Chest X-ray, AP view. Patient: 61 years old, sex M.
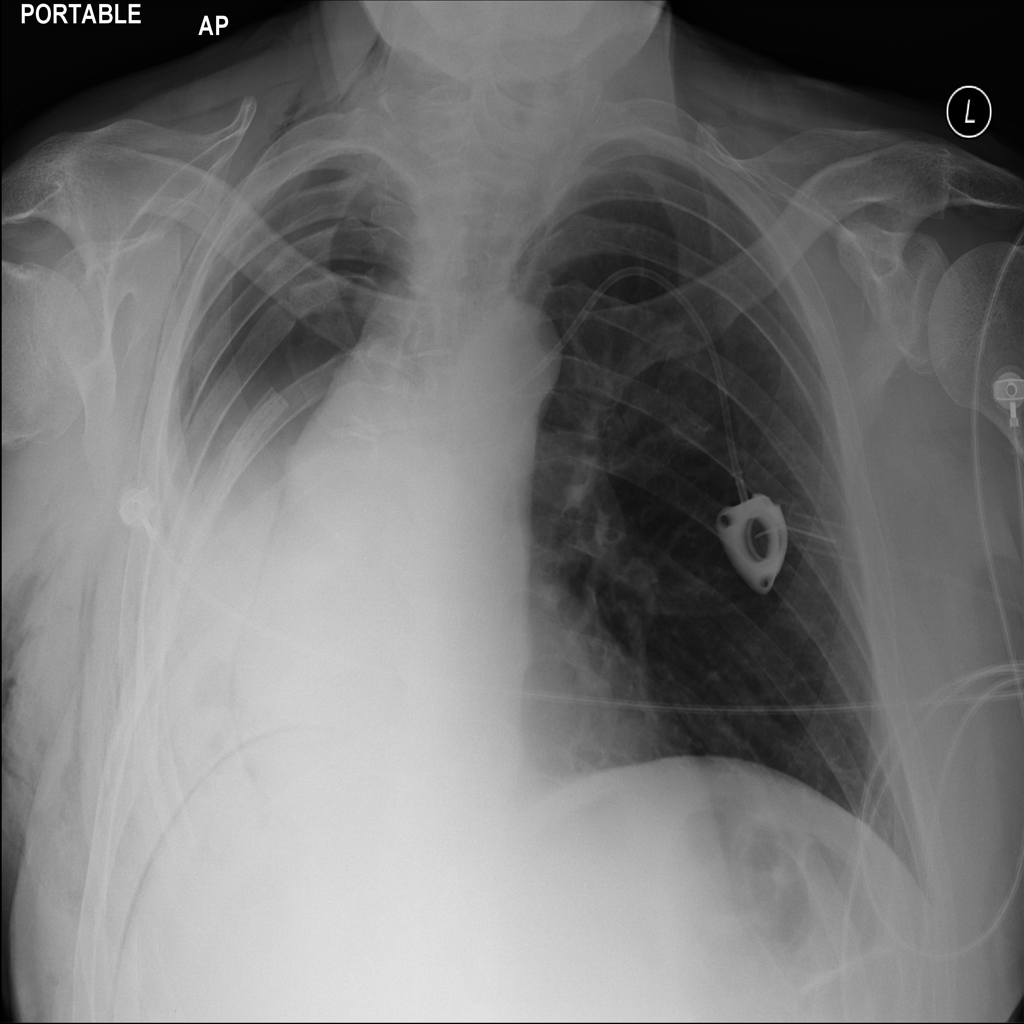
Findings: Emphysema